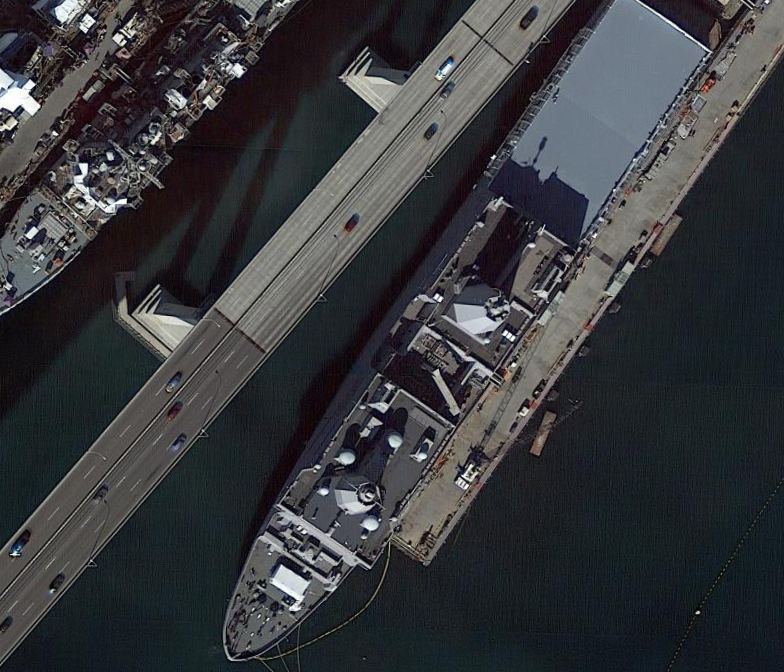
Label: combat